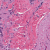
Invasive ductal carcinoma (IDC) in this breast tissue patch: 0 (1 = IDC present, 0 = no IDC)